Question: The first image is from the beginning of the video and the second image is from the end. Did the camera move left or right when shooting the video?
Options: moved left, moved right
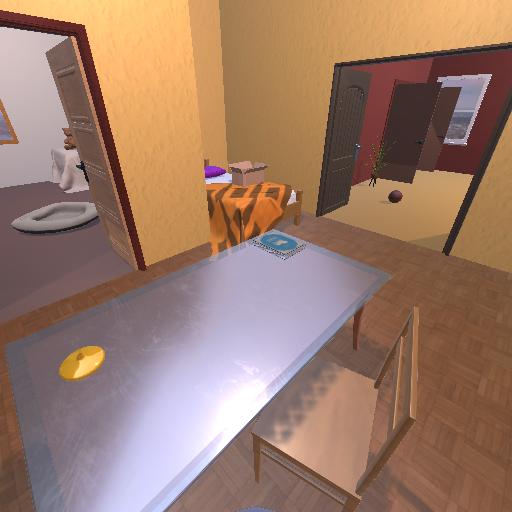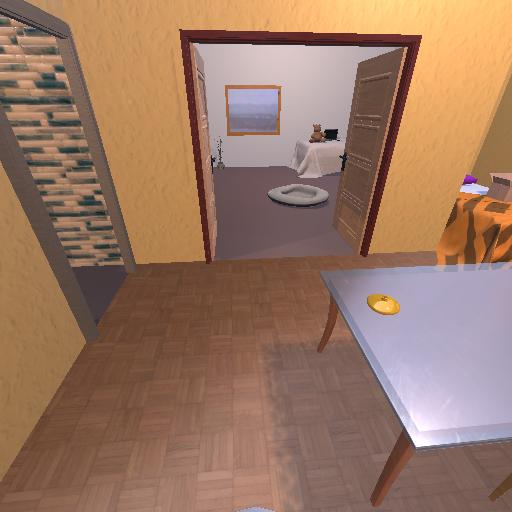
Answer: moved left